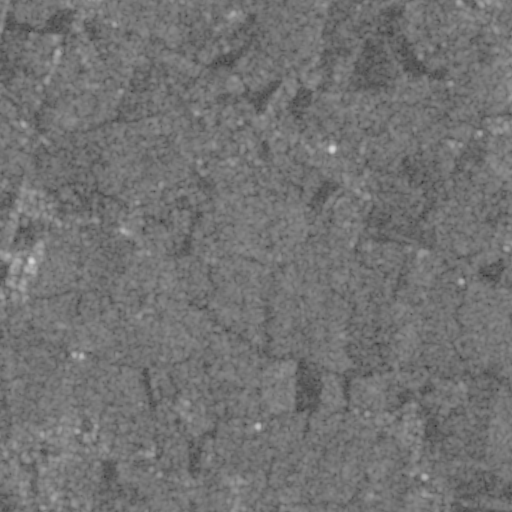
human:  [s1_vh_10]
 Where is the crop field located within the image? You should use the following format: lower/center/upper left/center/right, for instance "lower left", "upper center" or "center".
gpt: The crop field is located in the upper right of the image.
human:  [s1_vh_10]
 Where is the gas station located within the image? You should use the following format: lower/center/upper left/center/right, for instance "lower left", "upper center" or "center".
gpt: The gas station is located in the upper right of the image.
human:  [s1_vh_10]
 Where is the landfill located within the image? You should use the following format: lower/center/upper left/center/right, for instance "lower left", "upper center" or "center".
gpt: The landfill is located in the upper center of the image.
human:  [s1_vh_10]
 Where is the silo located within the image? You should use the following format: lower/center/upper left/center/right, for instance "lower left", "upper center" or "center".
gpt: The silo is located in the upper center of the image.
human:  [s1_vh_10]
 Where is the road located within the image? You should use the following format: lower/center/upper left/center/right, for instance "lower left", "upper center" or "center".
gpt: There is no road in the image.

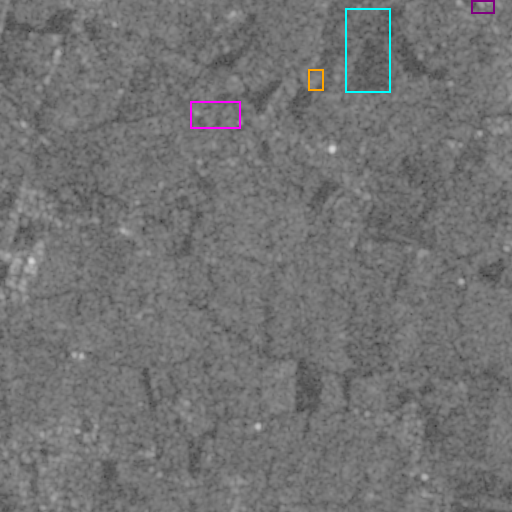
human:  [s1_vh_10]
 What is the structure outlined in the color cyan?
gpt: The structure outlined in cyan is a crop field.
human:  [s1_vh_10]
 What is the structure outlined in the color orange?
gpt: The structure outlined in orange is a landfill.
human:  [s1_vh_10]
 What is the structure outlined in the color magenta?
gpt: The structure outlined in magenta is a park.
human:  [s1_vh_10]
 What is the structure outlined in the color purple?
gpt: The structure outlined in purple is a parking lot.
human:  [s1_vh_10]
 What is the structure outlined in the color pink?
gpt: There is no pink outline.